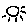
Label: sun